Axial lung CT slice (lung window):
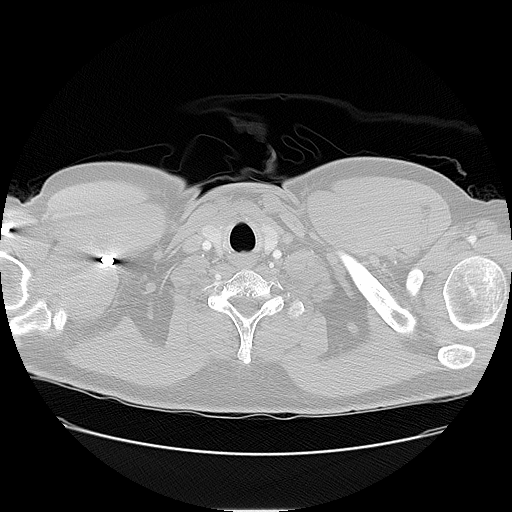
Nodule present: no